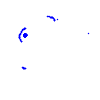
Particle: kaon